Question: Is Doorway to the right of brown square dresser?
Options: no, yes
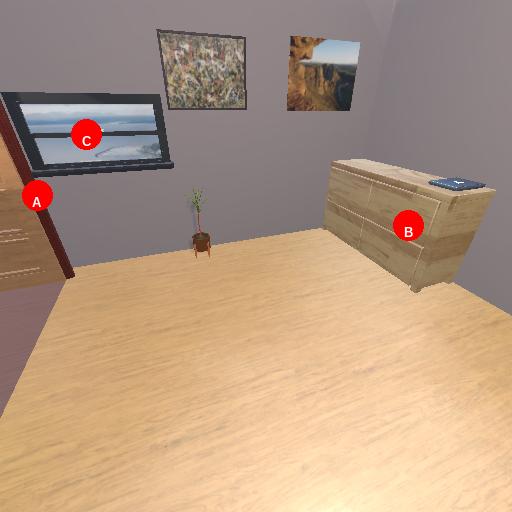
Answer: no